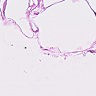
Metastatic tissue present: no